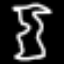
Label: hourglass